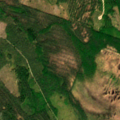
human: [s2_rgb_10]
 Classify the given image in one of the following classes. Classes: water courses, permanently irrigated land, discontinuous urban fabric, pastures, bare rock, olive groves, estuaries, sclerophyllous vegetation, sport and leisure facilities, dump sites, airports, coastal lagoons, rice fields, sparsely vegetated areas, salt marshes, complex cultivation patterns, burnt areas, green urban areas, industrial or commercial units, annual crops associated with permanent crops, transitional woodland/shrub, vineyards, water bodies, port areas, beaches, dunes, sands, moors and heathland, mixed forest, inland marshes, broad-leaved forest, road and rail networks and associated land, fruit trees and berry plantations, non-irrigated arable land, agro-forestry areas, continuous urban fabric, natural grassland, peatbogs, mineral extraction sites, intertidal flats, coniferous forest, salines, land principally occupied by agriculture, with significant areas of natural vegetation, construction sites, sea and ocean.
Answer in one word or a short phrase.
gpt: coniferous forest, mixed forest, transitional woodland/shrub, peatbogs